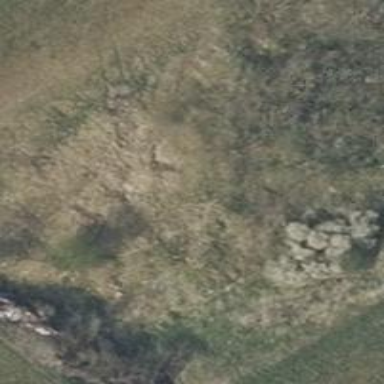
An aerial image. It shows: Patch of scrub vegetation.